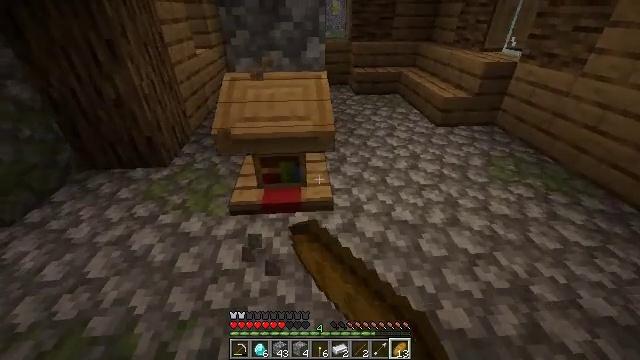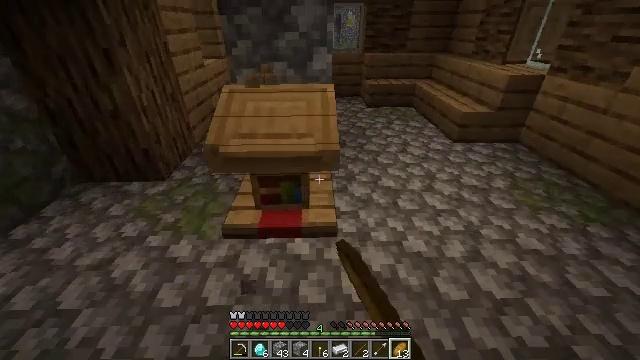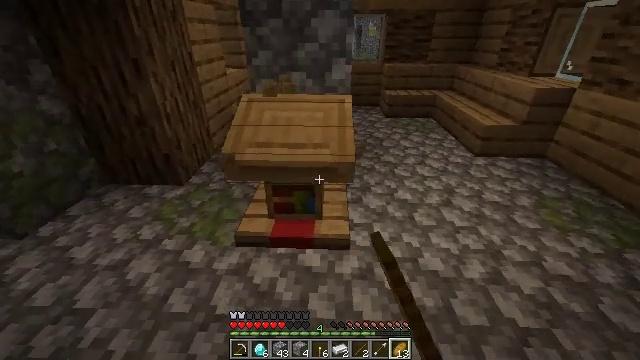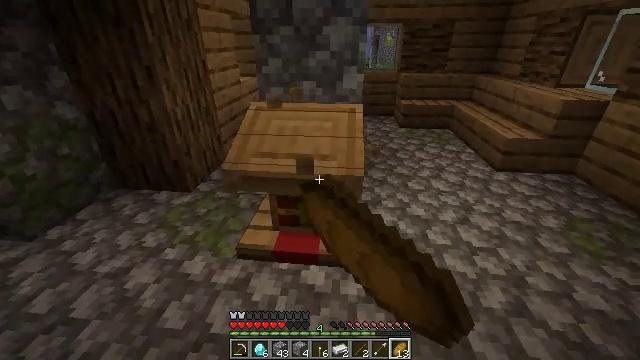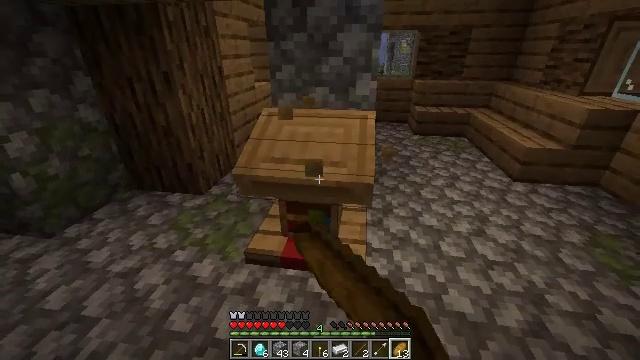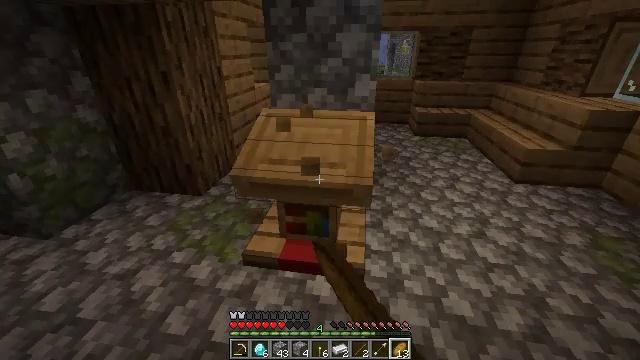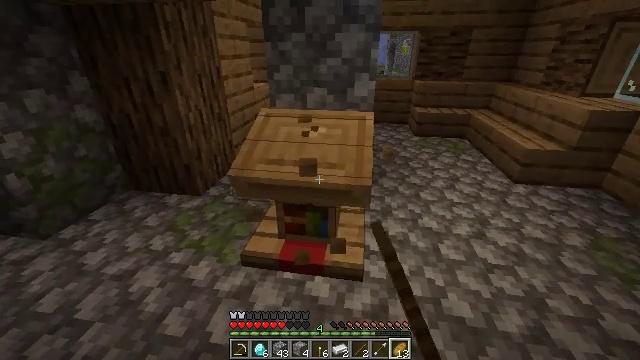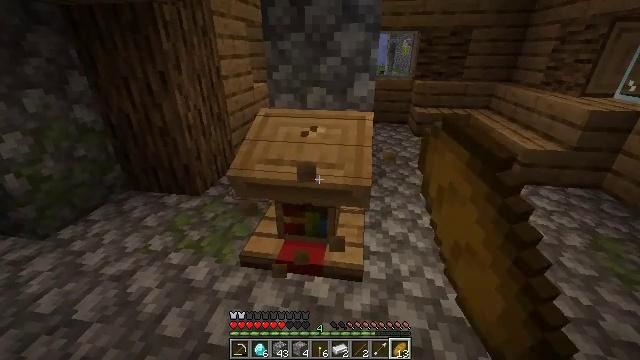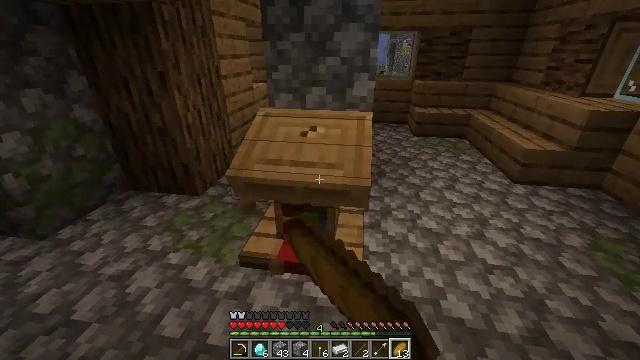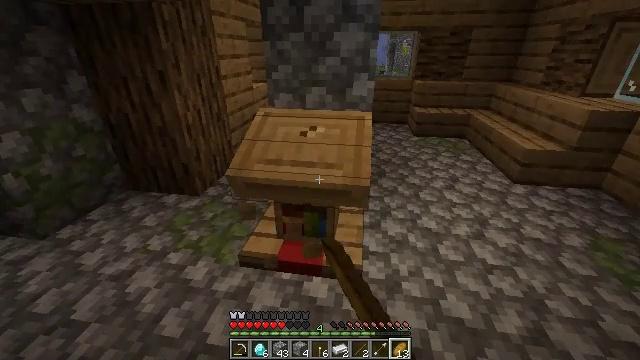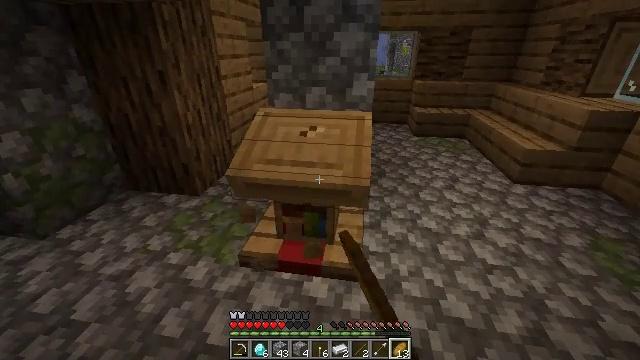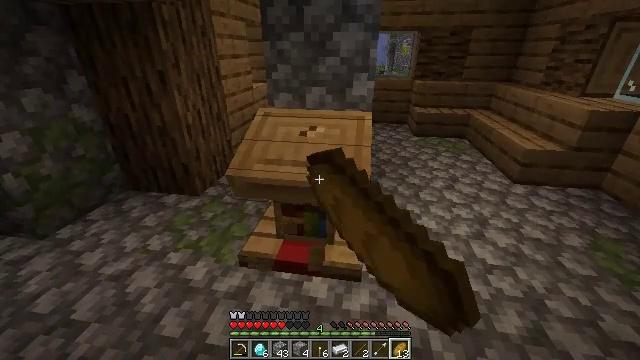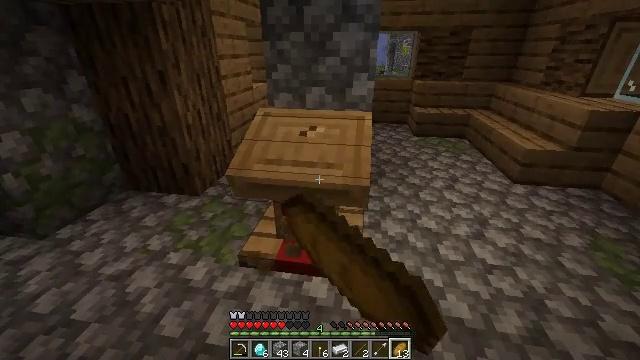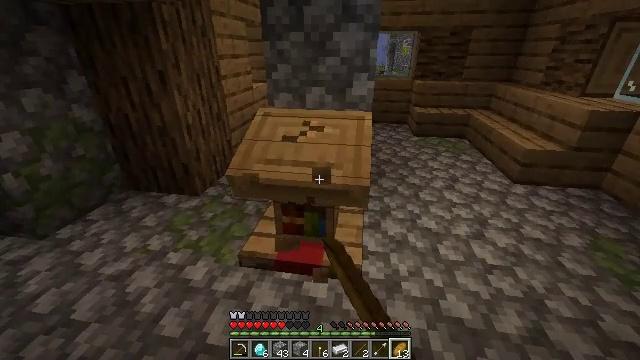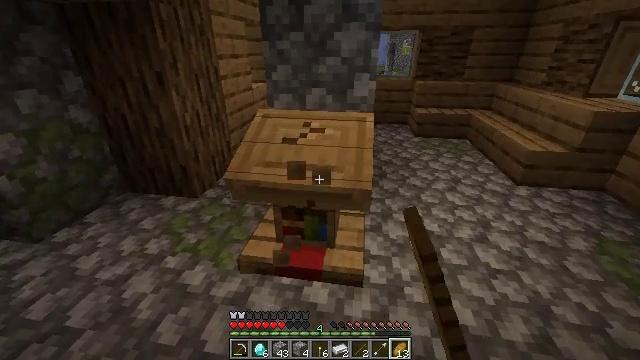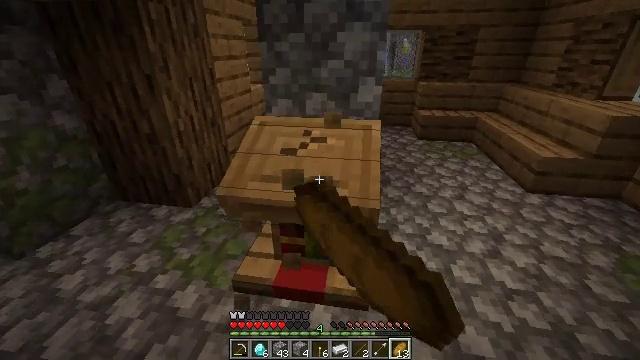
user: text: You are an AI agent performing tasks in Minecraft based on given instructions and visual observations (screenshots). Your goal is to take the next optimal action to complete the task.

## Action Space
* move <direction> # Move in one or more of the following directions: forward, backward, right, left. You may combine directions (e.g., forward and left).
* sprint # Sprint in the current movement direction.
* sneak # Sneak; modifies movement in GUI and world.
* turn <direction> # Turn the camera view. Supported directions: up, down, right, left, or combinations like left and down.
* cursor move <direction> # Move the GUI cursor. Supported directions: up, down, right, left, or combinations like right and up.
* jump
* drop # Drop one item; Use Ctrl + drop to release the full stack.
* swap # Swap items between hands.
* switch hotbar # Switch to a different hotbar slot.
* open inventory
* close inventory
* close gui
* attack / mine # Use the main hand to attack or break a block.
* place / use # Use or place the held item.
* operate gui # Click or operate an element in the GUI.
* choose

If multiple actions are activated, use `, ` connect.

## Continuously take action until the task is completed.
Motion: motion action
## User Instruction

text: Retrieve the lectern from the structure.
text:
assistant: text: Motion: move forward, turn left and up, attack / mine
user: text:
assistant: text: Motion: turn left and up, attack / mine
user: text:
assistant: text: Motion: turn left and up, attack / mine
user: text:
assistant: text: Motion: turn left and up, attack / mine
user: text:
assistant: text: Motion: attack / mine
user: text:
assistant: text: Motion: attack / mine
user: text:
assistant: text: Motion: attack / mine
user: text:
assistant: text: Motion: attack / mine
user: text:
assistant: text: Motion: attack / mine
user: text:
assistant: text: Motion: attack / mine
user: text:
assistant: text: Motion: attack / mine
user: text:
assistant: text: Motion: attack / mine
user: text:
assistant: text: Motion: attack / mine
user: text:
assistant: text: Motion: move forward, attack / mine
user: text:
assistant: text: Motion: move forward, attack / mine
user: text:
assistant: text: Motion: move forward, attack / mine
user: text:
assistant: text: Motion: attack / mine
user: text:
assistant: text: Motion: attack / mine
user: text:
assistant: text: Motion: turn down, attack / mine
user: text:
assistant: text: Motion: attack / mine
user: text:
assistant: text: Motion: attack / mine
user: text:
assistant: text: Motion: attack / mine
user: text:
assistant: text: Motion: attack / mine
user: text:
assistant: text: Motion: attack / mine
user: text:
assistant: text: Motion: attack / mine
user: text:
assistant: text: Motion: turn left, attack / mine
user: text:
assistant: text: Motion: turn left, attack / mine
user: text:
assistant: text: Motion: turn left, attack / mine
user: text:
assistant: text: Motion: attack / mine
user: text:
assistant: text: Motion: attack / mine